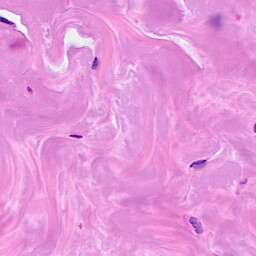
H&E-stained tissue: Breast